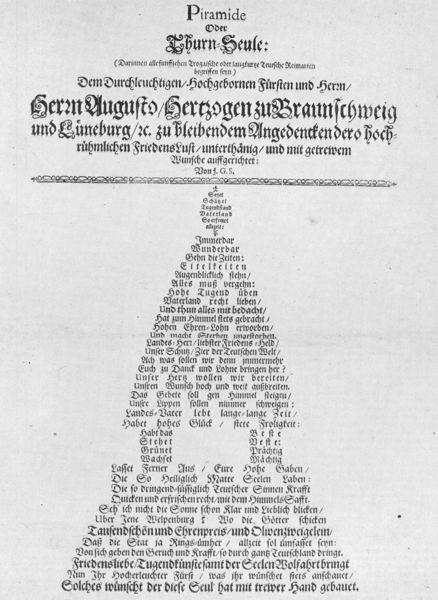
Titel: Piramide Oder Thurn-Seule
Künstler: J[ustus] G[eorg] S[chottelius]
Standort: Wolfenbüttel
Institution: Herzog August Bibliothek
Schlagwörter: dreieck, kirchturm, schwarz, säule, säulen, dach, haus, architektur, blatt, schrift, spitz, symmetrie, deutsch, hoch, umriss, kegel, form, druck, druckgraphik, druckgrafik, gebilde, titel, seite, illustration, schwarzweiß, text, zeitung, buchstaben, plakat, überschrift, schriftbild, buchseite, schnörkel, glocke, herzog, tempel, zeilen, pyramide, goethe, flugblatt, altdeutsch, august, pyramidenförmig, seule, wörter, aufruf, bekanntmachung, fürsten, pyramid, sprache, textbild, lüneburg, braunschweig, augusto, piramide, herzog von braunschweig, die glocke, braunschweg, augus, fürssten, thurn, gedenkschrift, pyrmide, thurnsäule, thurn-seule